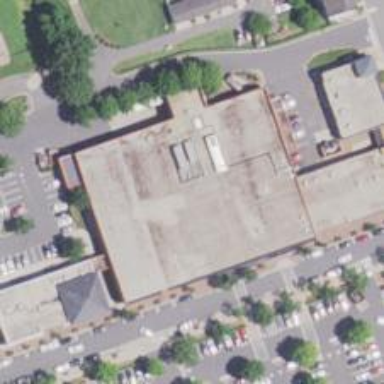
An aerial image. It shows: Supermarket.